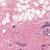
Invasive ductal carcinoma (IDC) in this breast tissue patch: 0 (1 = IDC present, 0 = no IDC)